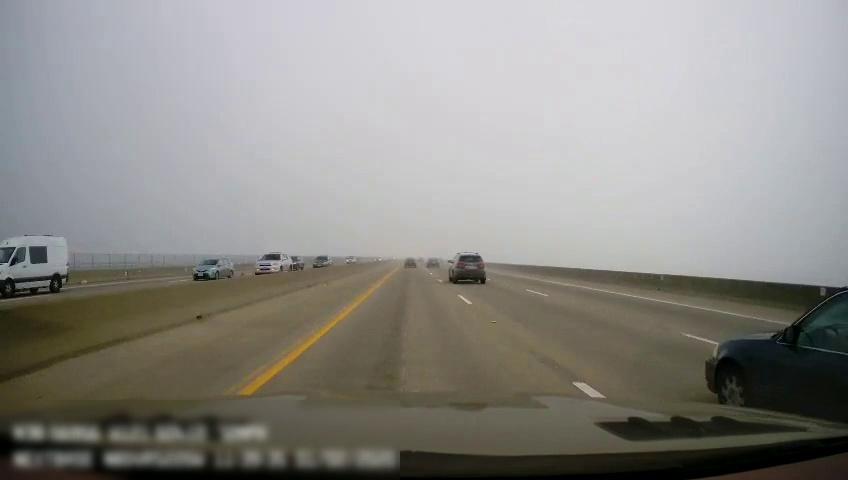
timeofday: Day
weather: Cloudy
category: Drivable Space
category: Drivable Space
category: Vehicles | Van
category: Vehicles | Car
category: Vehicles | Car
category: Vehicles | SUV
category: Vehicles | Car
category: Vehicles | Car
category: Vehicles | Car
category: Vehicles | SUV
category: Vehicles | Car
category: Vehicles | Car
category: Lanes | Current Lane
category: Lanes | Current Lane
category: Lanes | Alternate Lane
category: Lanes | Alternate Lane
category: Lanes | Alternate Lane
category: Lanes | Opposite Lane
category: Lanes | Opposite Lane